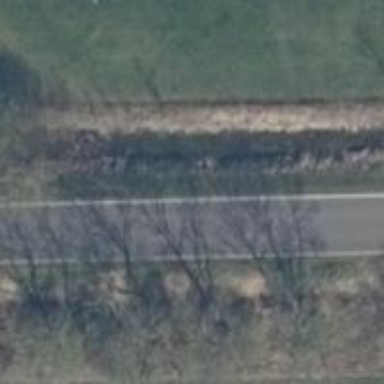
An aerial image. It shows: Unclassified road.